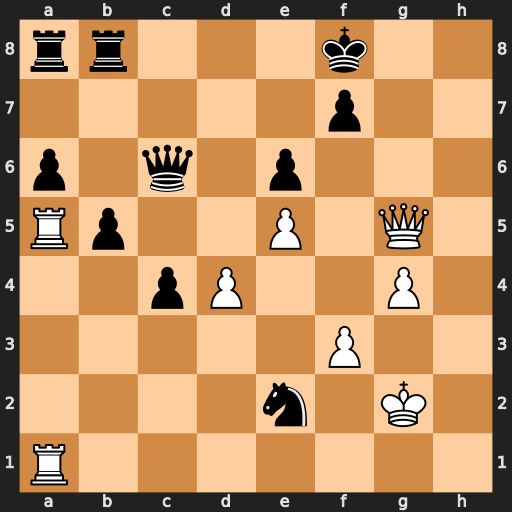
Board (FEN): rr3k2/5p2/p1q1p3/Rp2P1Q1/2pP2P1/5P2/4n1K1/R7
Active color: w
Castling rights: -
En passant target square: -
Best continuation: Rh1 Ke8 Rh7